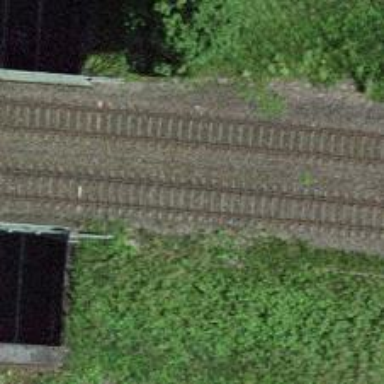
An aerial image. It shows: Bridge over railway line.